Brain MRI, t1w sequence, axial 2D slice.
Patient: age 18, sex F, weight 90 kg, height 1.9 m
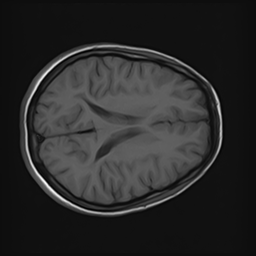